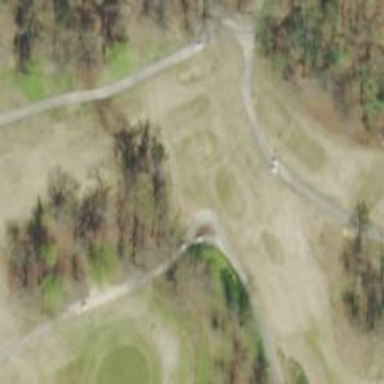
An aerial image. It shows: Path designed for golf carts.